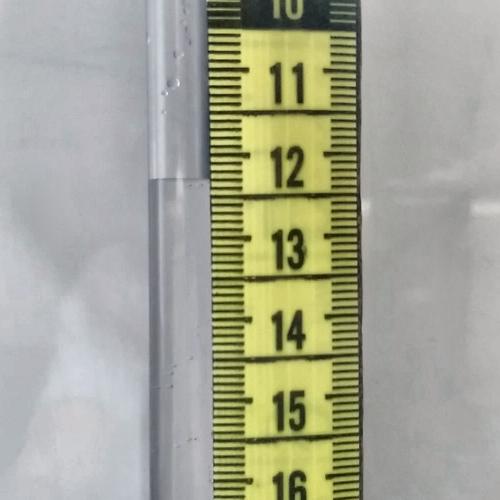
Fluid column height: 12.3 cm